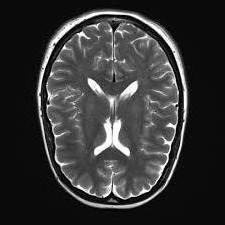
Label: notumor